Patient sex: M
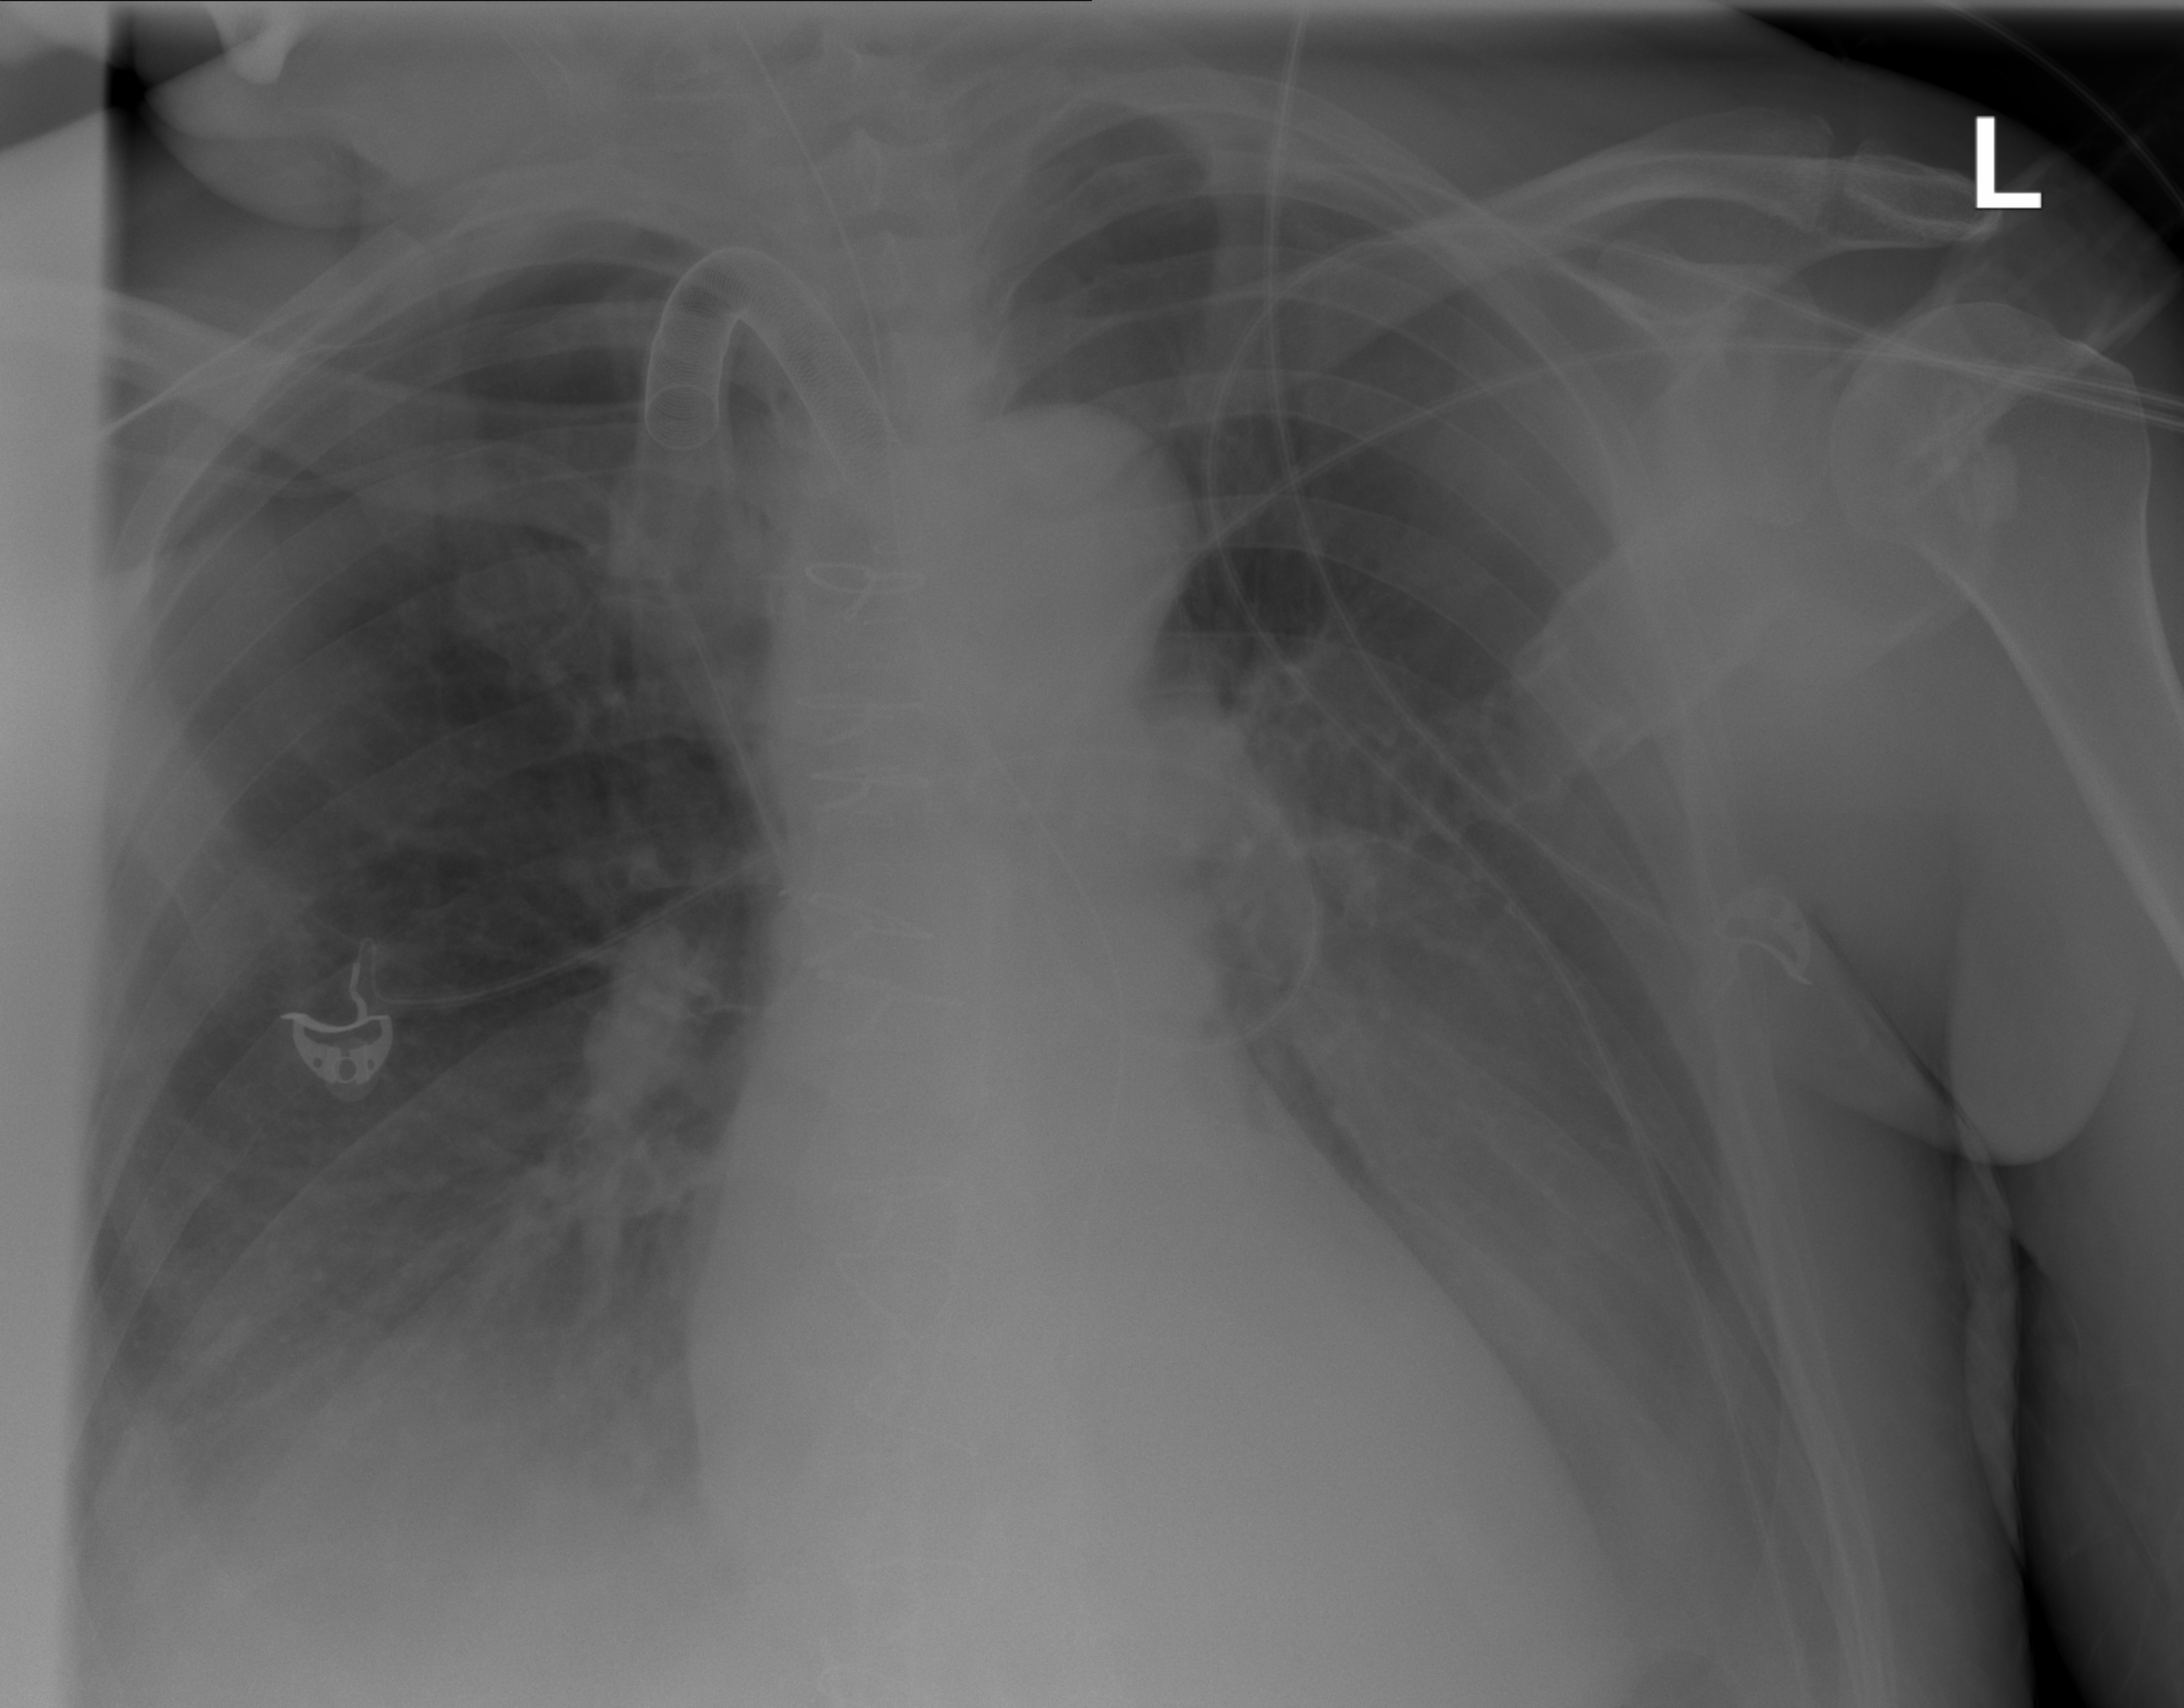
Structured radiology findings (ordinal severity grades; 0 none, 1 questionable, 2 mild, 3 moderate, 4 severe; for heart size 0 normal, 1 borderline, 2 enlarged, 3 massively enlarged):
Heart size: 0
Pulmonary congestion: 0
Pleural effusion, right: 2
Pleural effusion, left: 3
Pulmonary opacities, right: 0
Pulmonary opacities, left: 0
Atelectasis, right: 2
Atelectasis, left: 2